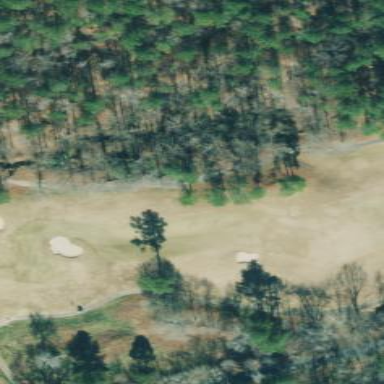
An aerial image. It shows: Golf fairway surrounded by grass.